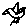
Label: bird